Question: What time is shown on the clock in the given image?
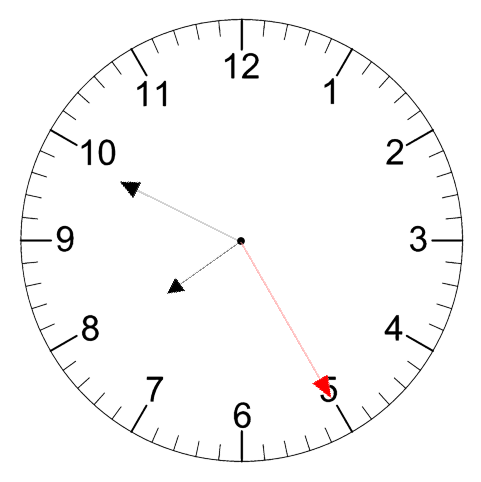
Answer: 07:49:25